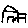
Label: house